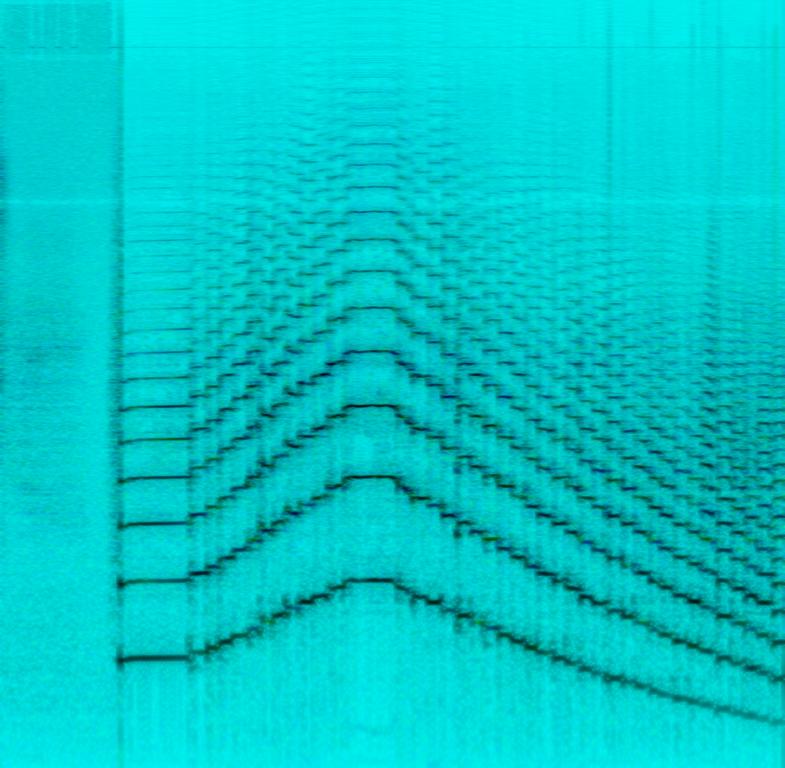
This audio contains someone walking up and down the scales with a trumpet. This is an amateur recording.